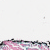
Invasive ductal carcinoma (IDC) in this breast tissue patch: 0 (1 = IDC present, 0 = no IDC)